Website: walmart
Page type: address-validator
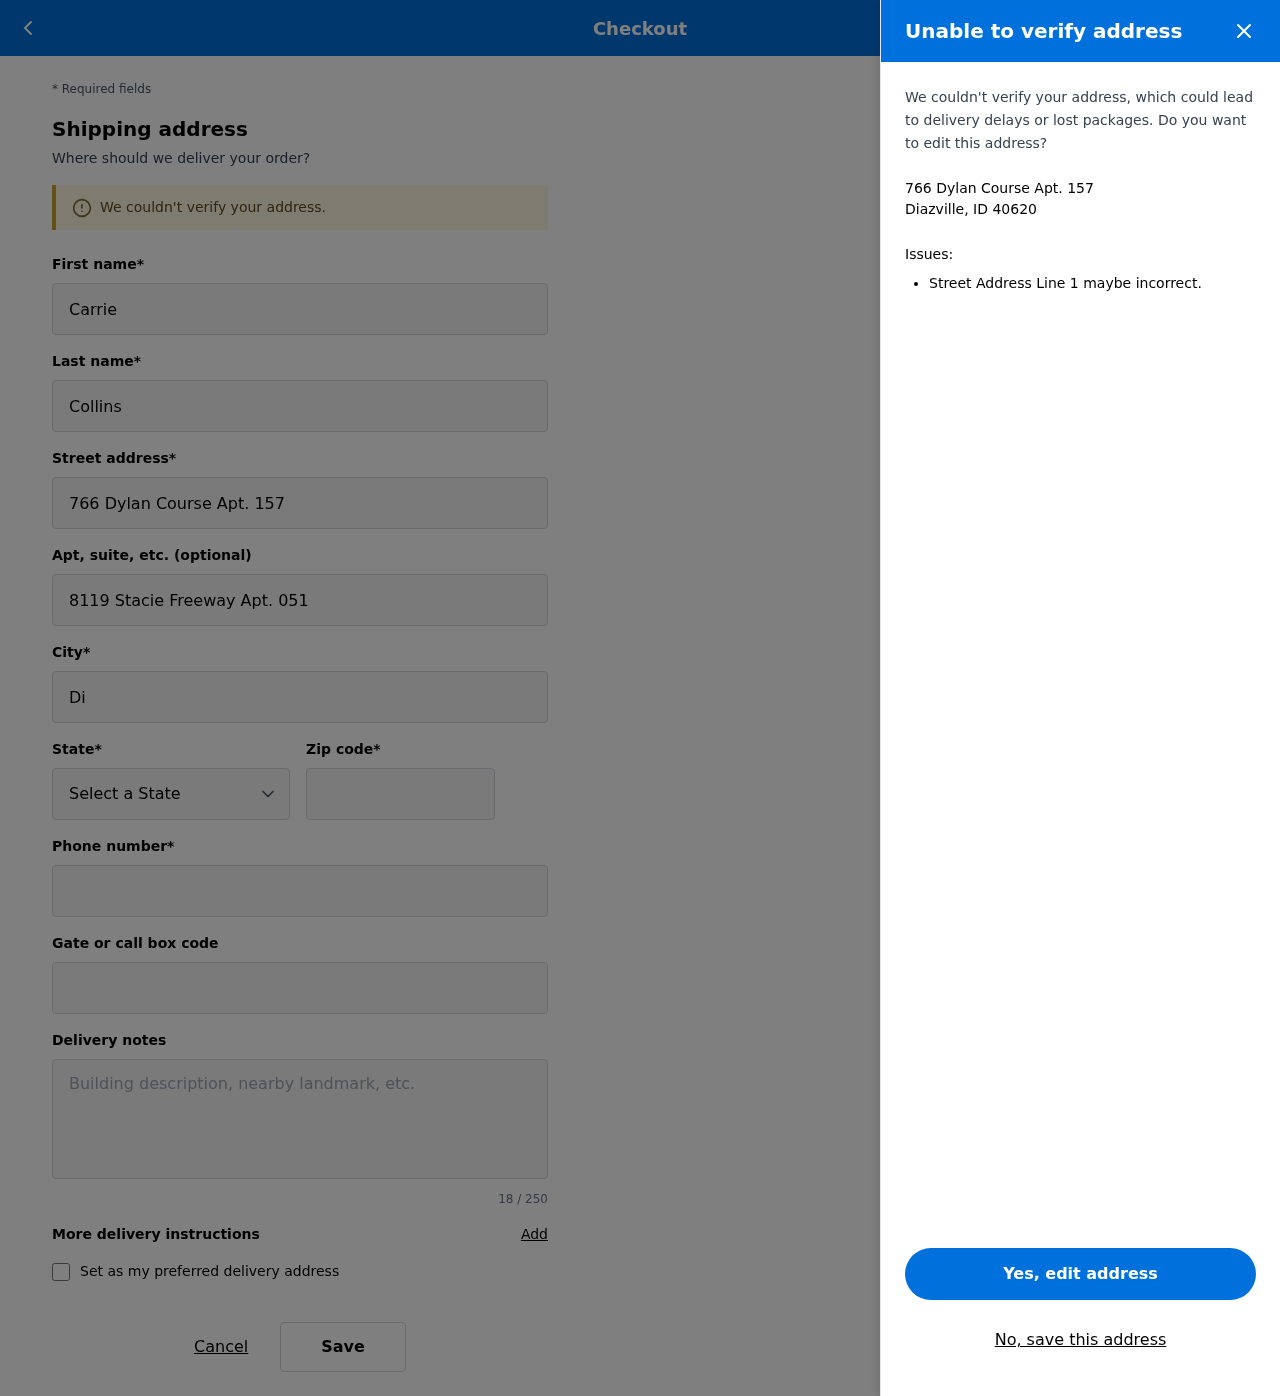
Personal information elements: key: PII_CITY_STATE_ZIP
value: Diazville, ID 40620
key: PII_DELIVERY_INSTRUCTIONS
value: Signature required
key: PII_STATE_ABBR
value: ID
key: PII_STREET
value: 766 Dylan Course Apt. 157
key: PII_FIRSTNAME
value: Carrie
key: PII_LASTNAME
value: Collins
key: PII_STREET2
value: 8119 Stacie Freeway Apt. 051
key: PII_CITY
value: Diazville
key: PII_POSTCODE
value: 40620
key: PII_PHONE
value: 4574283994
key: PII_SECURITY_CODE
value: PT66